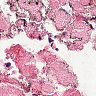
Metastatic tissue present: no